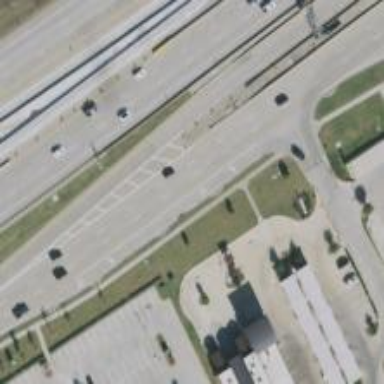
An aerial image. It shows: Secondary road with frontage road alongside.